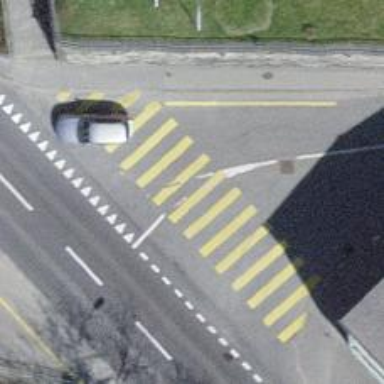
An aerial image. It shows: Zebra crossing on the road.